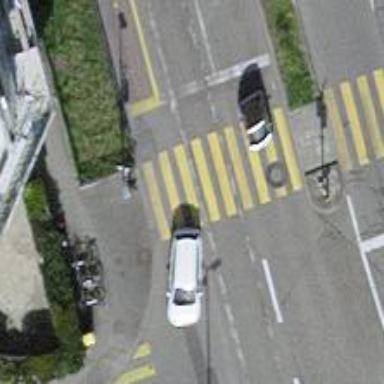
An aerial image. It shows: Crossing with traffic signals.